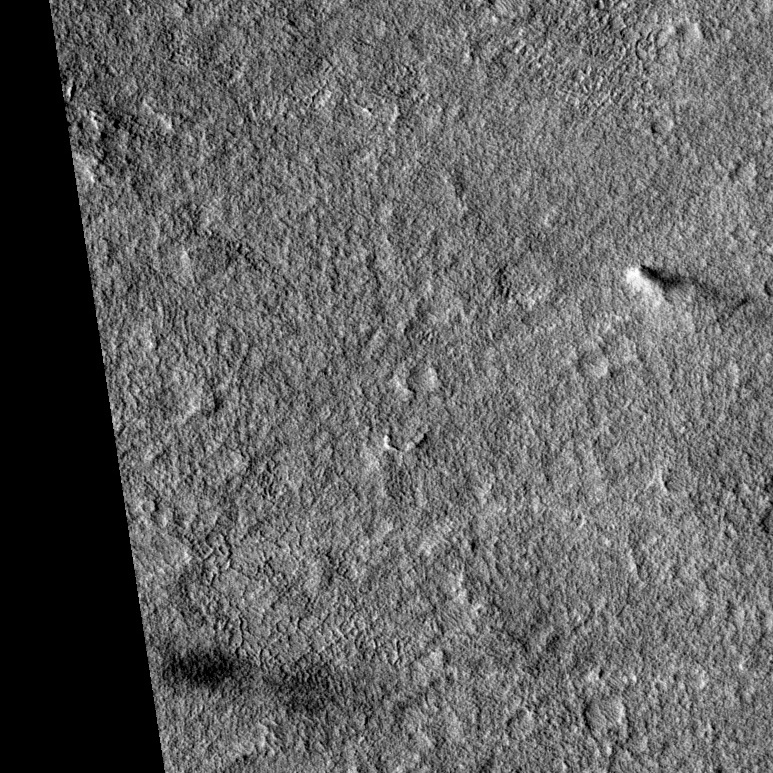
Label: dustdevil